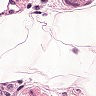
Metastatic tissue present: no